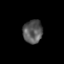
Tissue: skin
Cell type: Epithelial cells
Senescence score: 0.2707
Nuclear area (px): 442
Mean DAPI intensity: 88.038